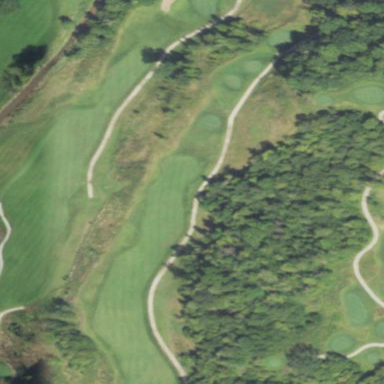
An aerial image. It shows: Area with grass used as rough in golf course.